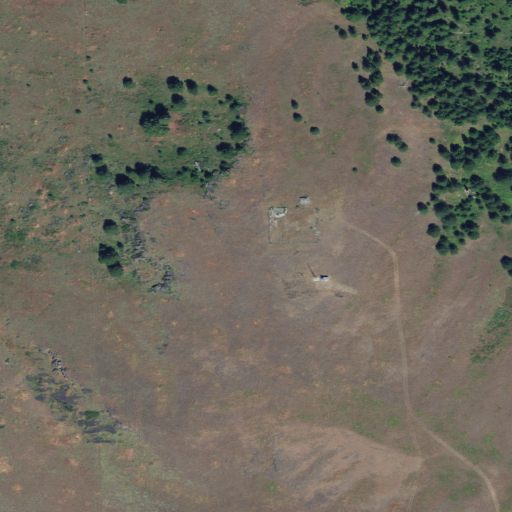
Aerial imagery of mountain in Oregon named Elk Mountain containing grassland, shrub, and evergreen forest